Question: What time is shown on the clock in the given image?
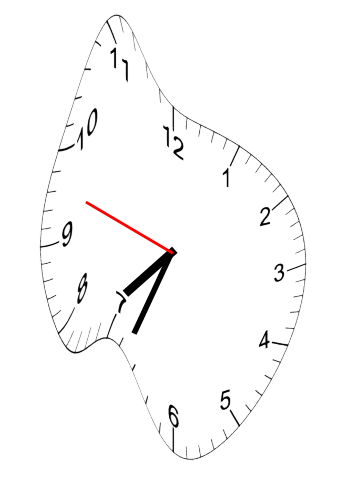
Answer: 07:33:48